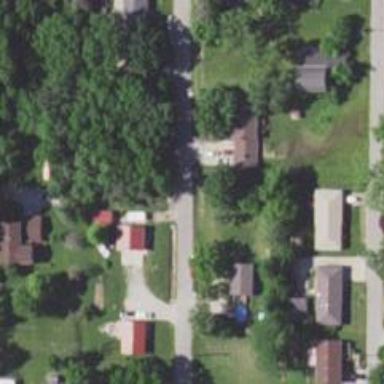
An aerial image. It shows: Alley classified as service road.